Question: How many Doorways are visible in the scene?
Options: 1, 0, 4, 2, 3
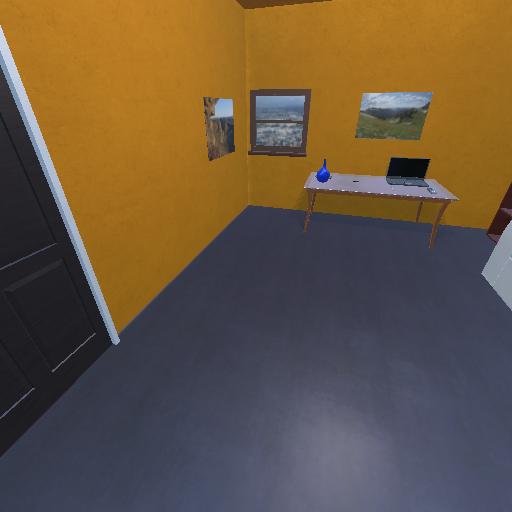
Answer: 1